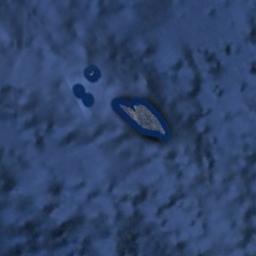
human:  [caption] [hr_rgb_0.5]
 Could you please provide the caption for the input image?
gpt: The island in the picture is rectangular .

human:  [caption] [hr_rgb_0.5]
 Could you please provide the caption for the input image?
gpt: A big island and some small islands are surrounded by light blue waters and some ups and downs are on the ocean floor .

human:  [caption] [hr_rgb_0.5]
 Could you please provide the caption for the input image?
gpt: The irregularly shaped island is surrounded by blue sea water, And the island has a green and yellow-brown intersecting color .

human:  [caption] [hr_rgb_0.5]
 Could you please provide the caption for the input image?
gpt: The island is surrounded by water .

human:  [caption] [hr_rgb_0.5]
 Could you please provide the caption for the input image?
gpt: The island with a reef beside is on a blue sea .